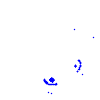
Particle: pion